Field crop: maize
Growth stage: 1
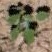
Species: chenopodium